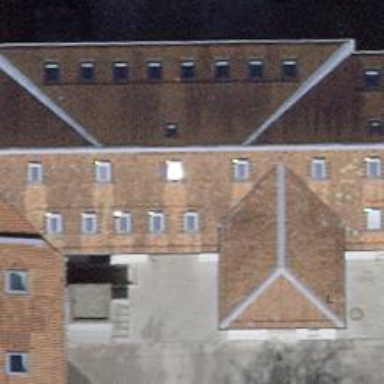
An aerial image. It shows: School building with hipped roof and flat roof design.